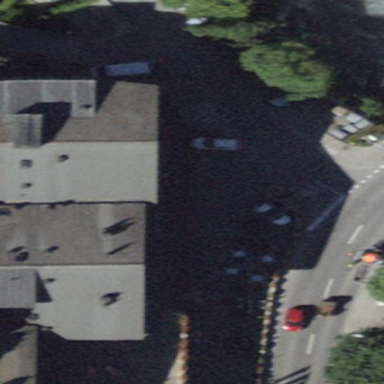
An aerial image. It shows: Hotel building.